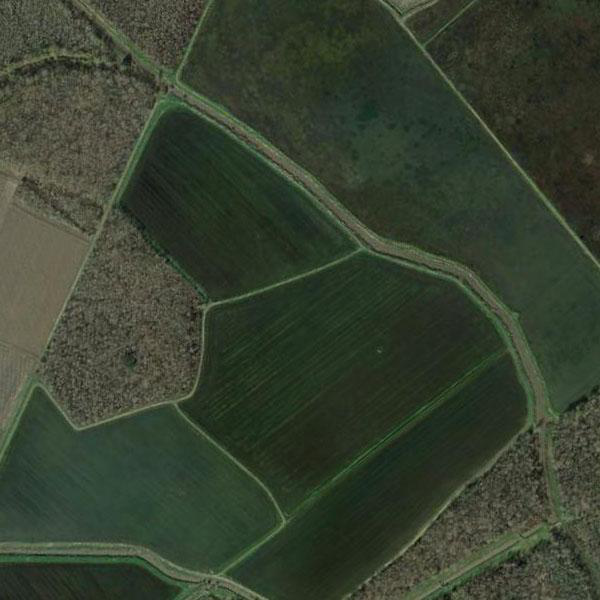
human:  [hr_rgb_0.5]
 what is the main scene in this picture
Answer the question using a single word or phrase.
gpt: farmland